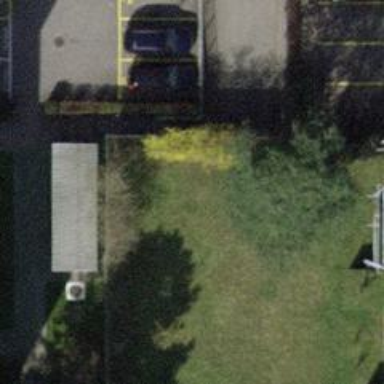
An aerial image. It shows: Parking entrance.